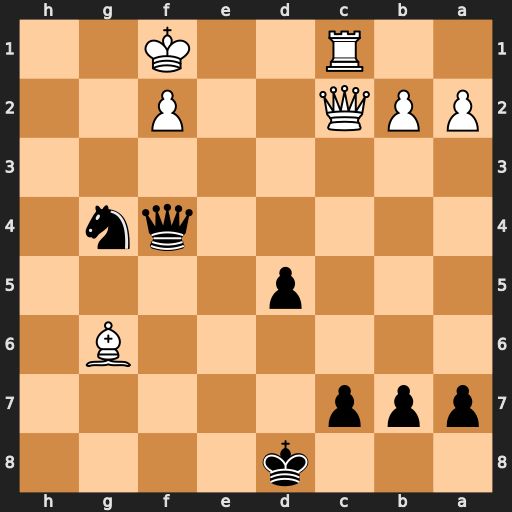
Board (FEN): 3k4/ppp5/6B1/3p4/5qn1/8/PPQ2P2/2R2K2
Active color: b
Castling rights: -
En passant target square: -
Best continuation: Ne3+ Ke1 Nxc2+